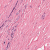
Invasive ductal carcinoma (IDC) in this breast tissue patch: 0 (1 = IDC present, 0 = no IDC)